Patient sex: F
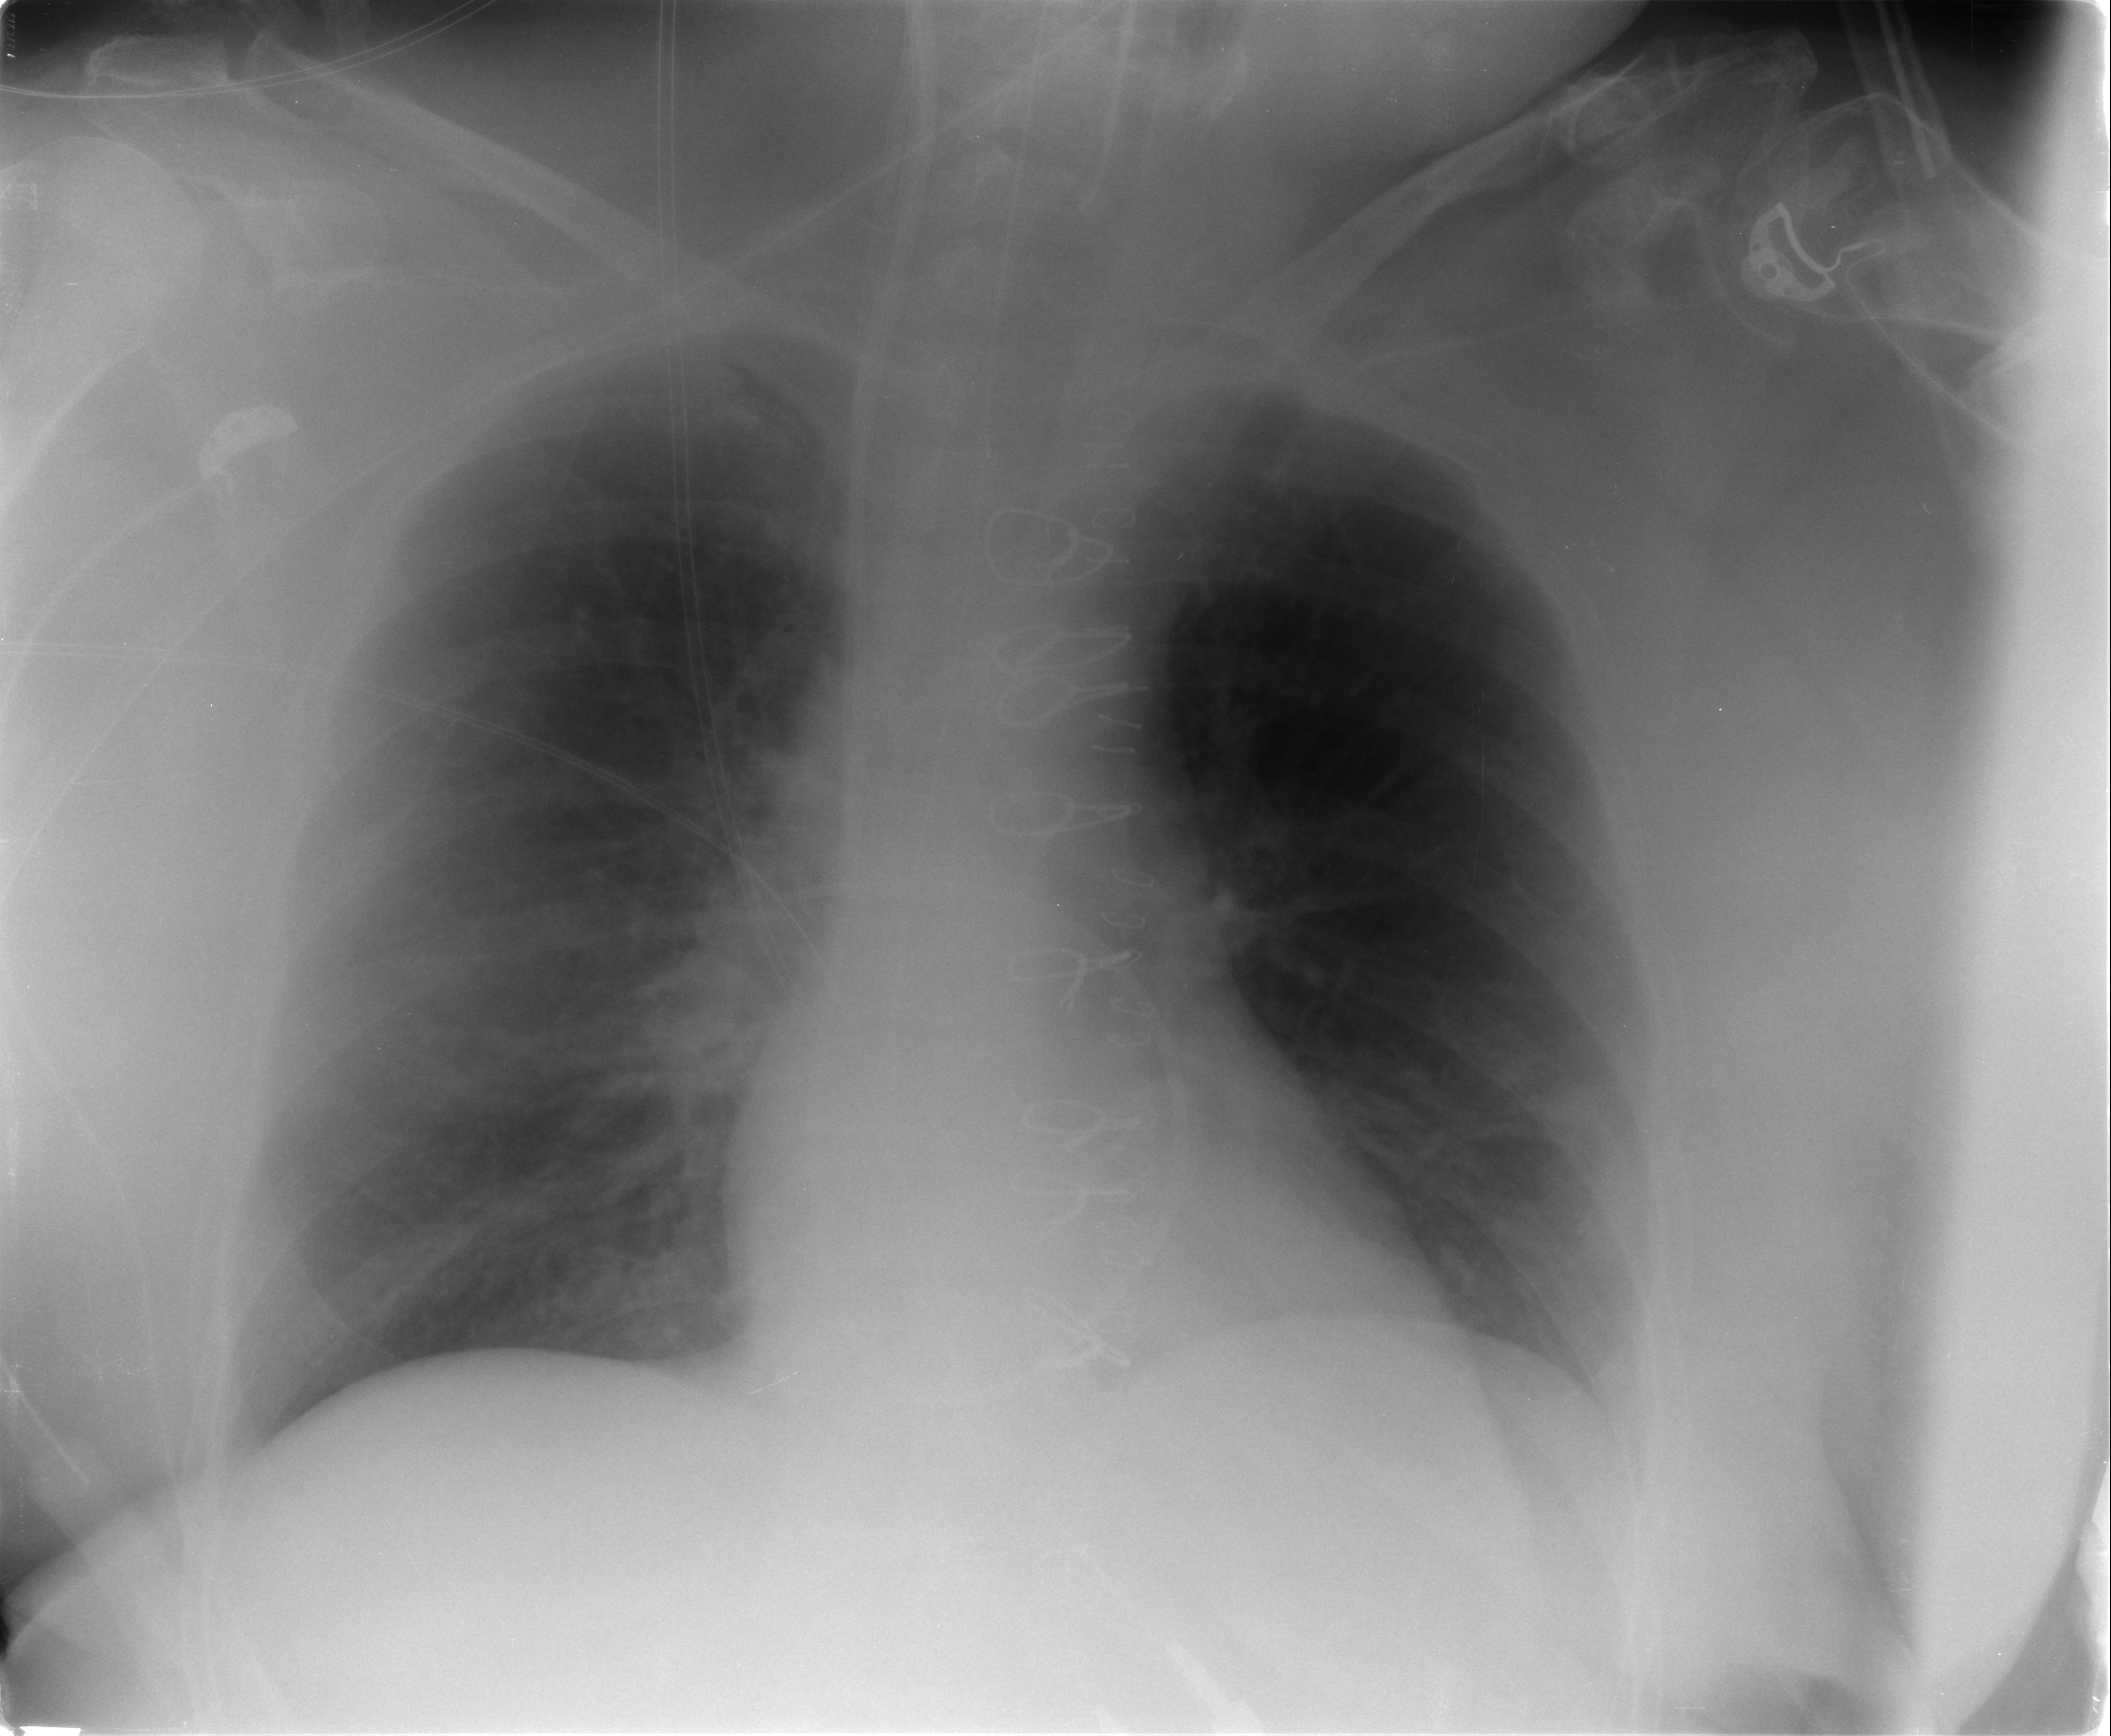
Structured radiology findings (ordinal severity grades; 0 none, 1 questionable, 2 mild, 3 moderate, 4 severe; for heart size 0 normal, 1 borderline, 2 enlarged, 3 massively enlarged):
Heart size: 0
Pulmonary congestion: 2
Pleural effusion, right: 0
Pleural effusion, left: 0
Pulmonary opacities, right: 0
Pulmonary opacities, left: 0
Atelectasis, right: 0
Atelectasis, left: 0